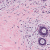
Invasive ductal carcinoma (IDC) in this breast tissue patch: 0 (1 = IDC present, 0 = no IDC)